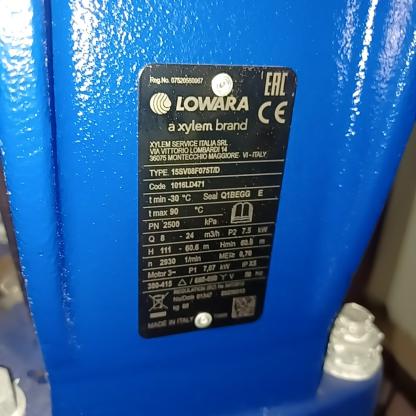
Klasa: tabliczka-znamionowa